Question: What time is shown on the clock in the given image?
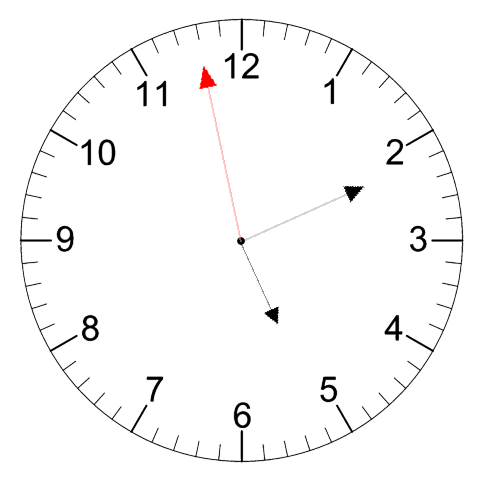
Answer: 05:10:58